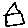
Label: house